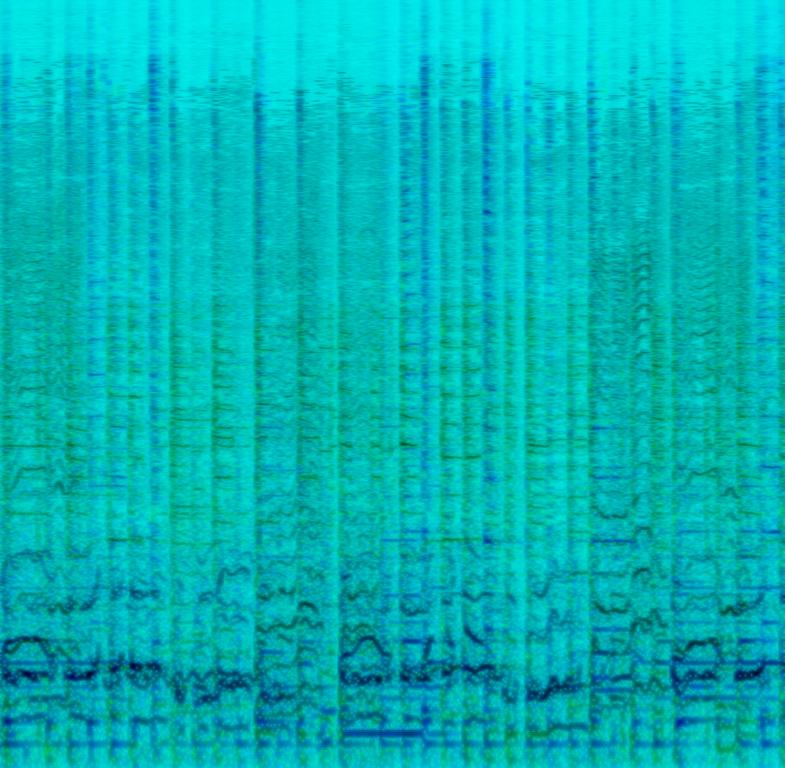
The low quality recording features an indie song that consists of harmonizing vocals melody, alongside passionate vocals over acoustic rhythm guitar melody in the left channel and funky strummed electric guitar chord progression in the right channel of the stereo image. It sounds passionate, soulful, funky and emotional.